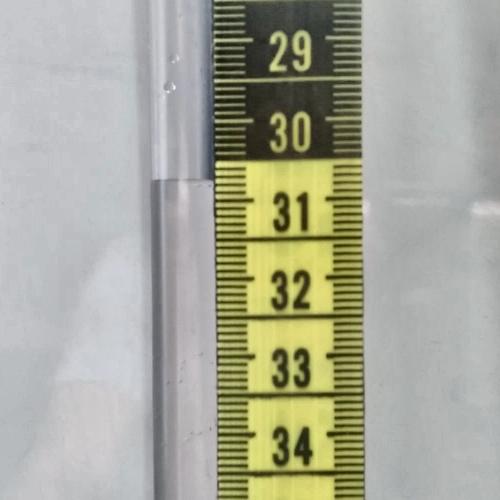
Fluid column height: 30.7 cm